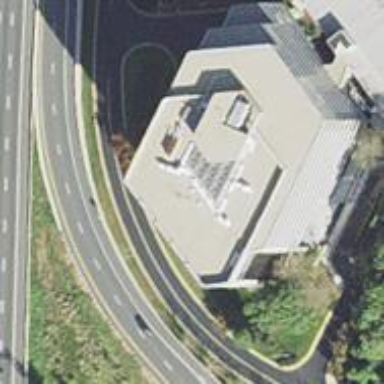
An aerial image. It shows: Office building.